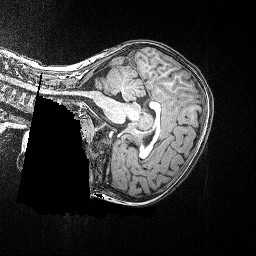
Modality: T1w
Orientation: sagittal
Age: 61
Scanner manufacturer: siemens
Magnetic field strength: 3 T
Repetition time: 2.5 s
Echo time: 0.00347 s